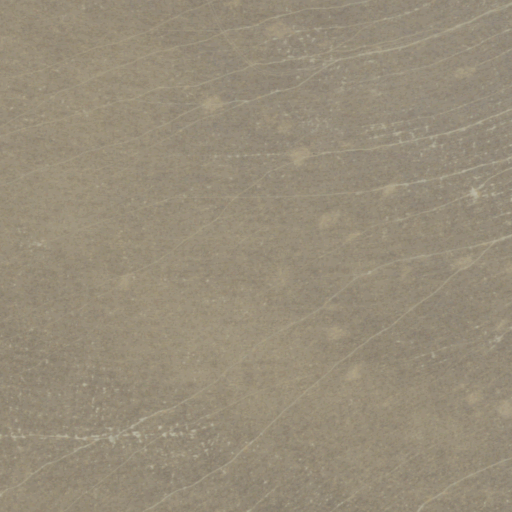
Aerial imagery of gap in California named Dagany Gap containing only cultivated crops